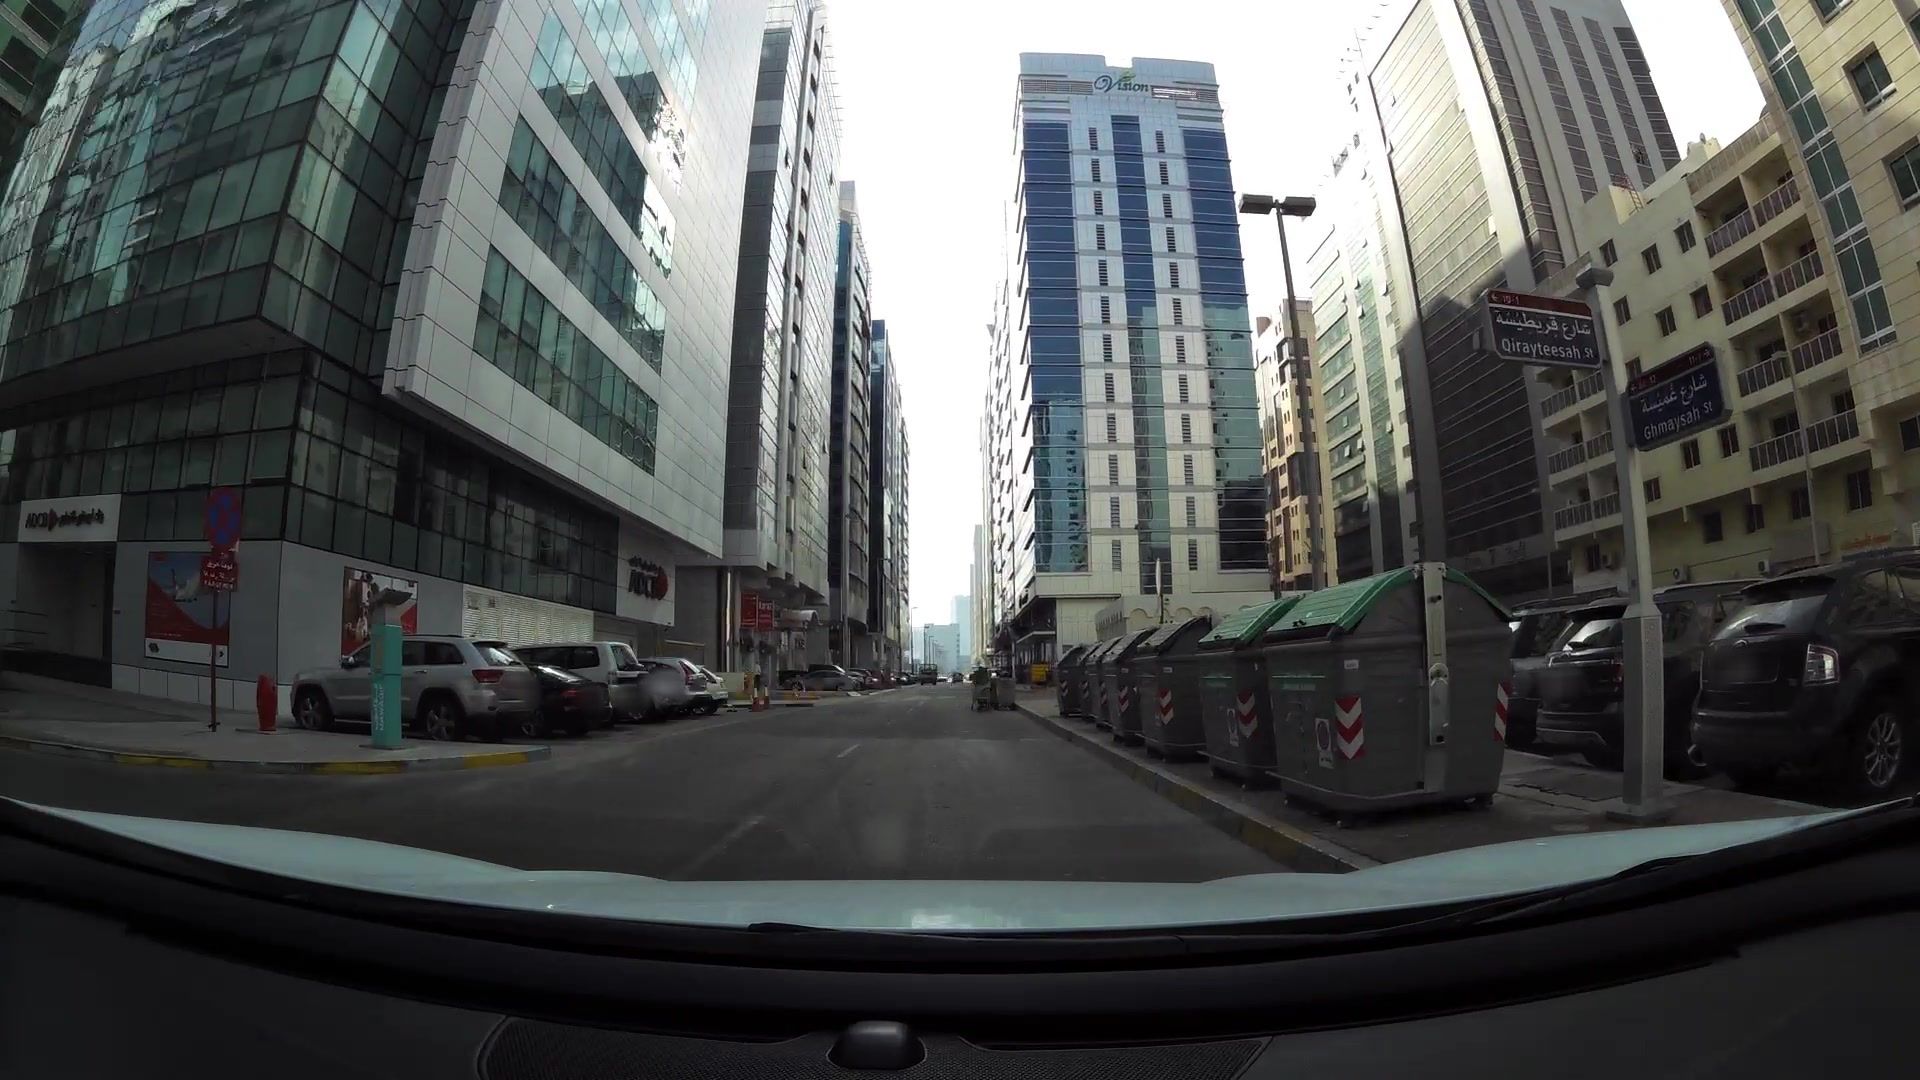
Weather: snowy
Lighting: day
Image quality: good
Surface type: driving surface
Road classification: service
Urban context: urban centre
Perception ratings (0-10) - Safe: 6.46, Lively: 9.13, Beautiful: 3.25, Boring: 1.12, Depressing: 6.24, Wealthy: 6.48